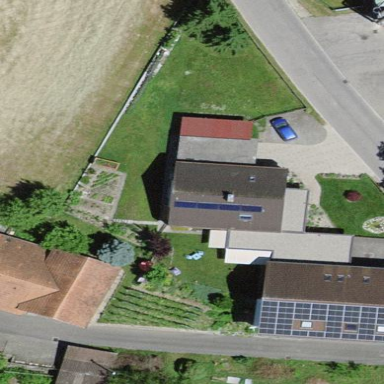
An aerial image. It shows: Residential building.